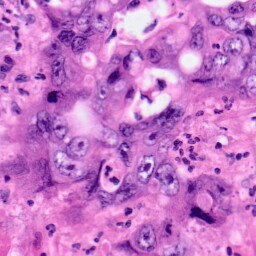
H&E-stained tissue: Pancreatic